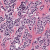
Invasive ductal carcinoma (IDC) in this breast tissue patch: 1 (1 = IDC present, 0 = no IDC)